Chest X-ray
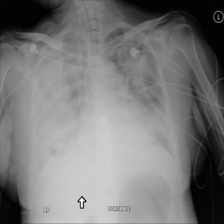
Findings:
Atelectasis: negative
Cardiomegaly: negative
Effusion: negative
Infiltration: negative
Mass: negative
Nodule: negative
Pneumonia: negative
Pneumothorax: negative
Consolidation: negative
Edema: negative
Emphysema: negative
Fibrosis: negative
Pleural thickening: negative
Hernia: negative